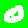
Digit: 0